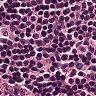
Metastatic tissue present: no